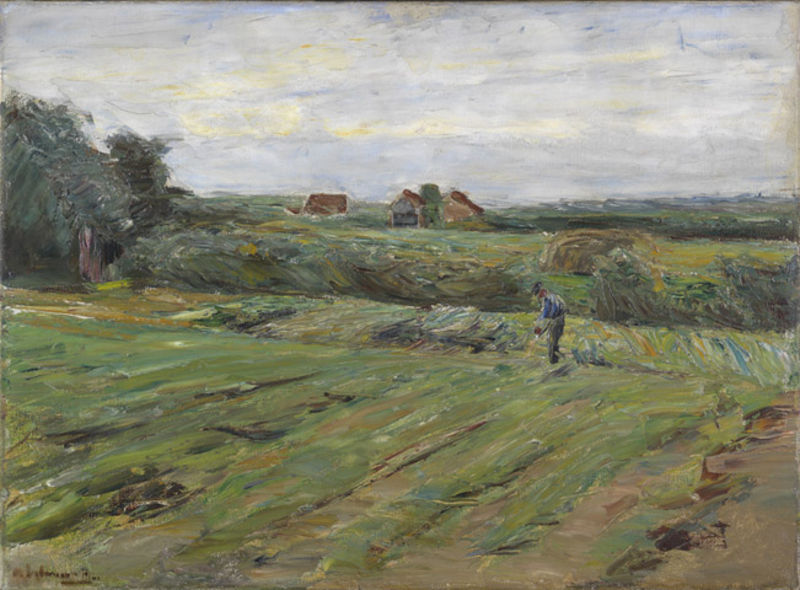
Titel: Erntefeld
Künstler: Max Liebermann
Standort: Karlsruhe
Institution: Staatliche Kunsthalle Karlsruhe
Schlagwörter: baum, blau, blätter, dunkel, gemälde, hand, himmel, mann, wasser, weiß, wolken, aquarell, bäume, cezanne, gelb, grob, grün, impressionismus, landschaft, ocker, braun, bunt, frankreich, grau, hell, hintergrund, hut, licht, pastell, schwarz, stroh, ölbild, dach, gebäude, gras, haus, rasen, rot, weg, wiese, wolke, expressionismus, malerei, anzug, hemd, hose, kappe, mütze, blass, mensch, bild, holland, signatur, öl, bach, ebene, erde, feld, felder, ferne, horizont, häuser, natur, norden, vieh, weide, weite, wind, busch, büsche, einsam, flach, gebüsch, hütte, pastos, pfad, sonne, wiesen, land, realismus, stehend, traurig, wald, arbeit, bauern, landleben, garten, bewegt, bewölkt, farbig, sommer, ruhe, ort, perspektive, acker, arbeiten, ernte, feldarbeit, furchen, heu, korn, laufen, abstrakt, farben, fels, fläche, modern, dorf, dächer, dunkelgrün, farbe, hecke, hellgrün, landschaftsmalerei, grenze, bauernhof, herbst, hof, hütten, idylle, signiert, van gogh, arbeiter, matt, pastös, ölgemälde, not, querformat, dick, duktus, einfach, impressionistisch, monet, manet, stimmung, ölfarben, gründ, frühling, grass, bauer, impression, momentaufnahme, corinth, gogh, scheune, linie, bedeckt, windig, heuhaufen, sichel, strich, quer, kittel, pinsel, ölmalerei, liebermann, pinselstrich, trüb, schemenhaft, vincent van gogh, ein, himme, werkzeug, sehnsucht, mensche, bauernhaus, gehöft, siedlung, landwirtschaft, gebückt, graben, pinselstriche, gleis, atmosphäre, wolkne, verblauung, balu, frühjahr, armut, landarbeit, pflügen, weise, hacke, ladschaft, sense, höfe, vincent, scholle, friesland, mühe, schnell gemalt, saat, hecken, wies, heuballen, lebendig, dacher, weiler, landwirt, trist, mähen, sensen, furche, sähen, strohhaufen, samen, farm, freiluft, bestellen, gräben, baer, ballen, aussaat, egge, säen, gemäht, ackern, blaues hemd, erne, landmann, sähmann, lichtmalerei, flache landschaft, mamm, n, braun#, himmel#, rahn, grau#, müthe, abstraktz, pinseltrich, grobe pinselstriche, 20. jahnhundert, rhain, geldarbeit, sähend, früjahr, felder mann, lbauer, grünmann blaub, beuernhof, sanftes licht, landwirtschafgt, saen, flüchtiger ducktus, betellen, mahäuser